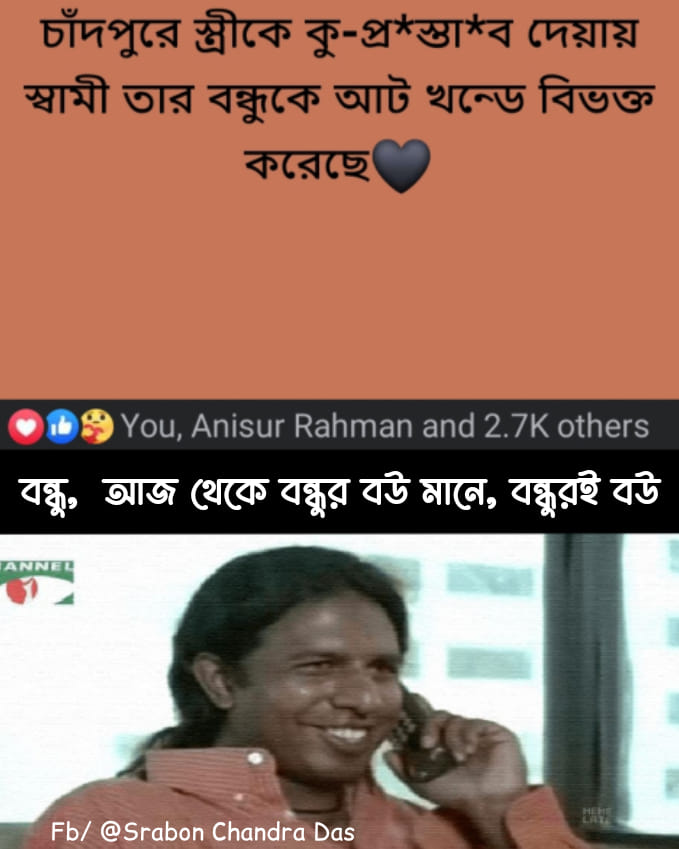
Text: চাঁদপুরে স্ত্রীকে কু-প্র*স্তা*ব দেয়ায় স্বামী তার বন্ধুকে আট খন্ডে বিভক্ত করেছে বন্ধু, আজ থেকে বন্ধুর বউ মানে, বন্ধুরই বউ
Label: Non Hate